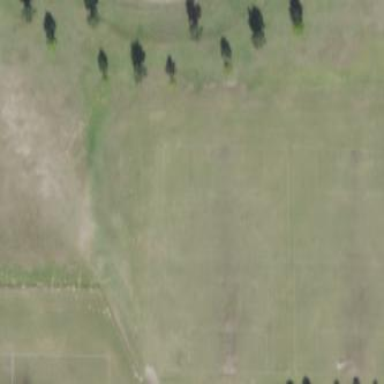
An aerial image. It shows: Soccer pitch with grass surface for leisure land.